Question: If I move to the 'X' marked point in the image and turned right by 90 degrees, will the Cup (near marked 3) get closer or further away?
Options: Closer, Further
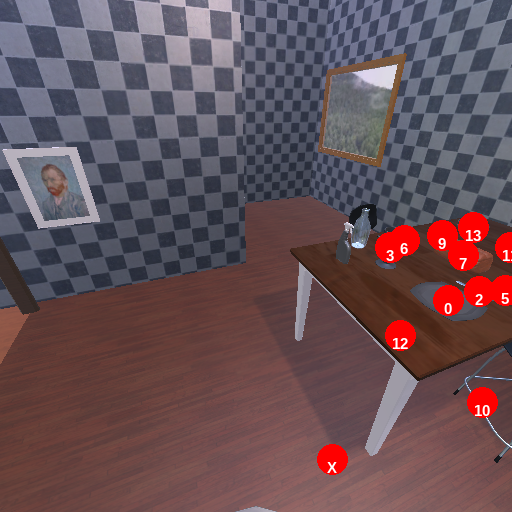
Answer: Closer